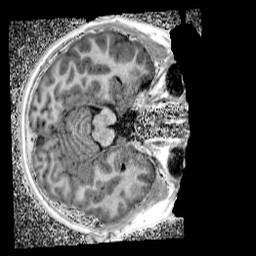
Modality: UNIT1_denoised
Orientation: axial
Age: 9
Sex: male
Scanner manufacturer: siemens
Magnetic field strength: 3 T
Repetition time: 4 s
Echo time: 0.00299 s